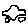
Label: car